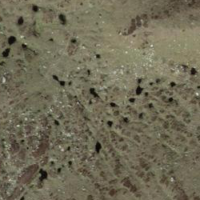
EUNIS habitat code: 26
Species observed at this site:
Vaccinium uliginosum